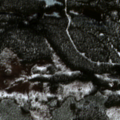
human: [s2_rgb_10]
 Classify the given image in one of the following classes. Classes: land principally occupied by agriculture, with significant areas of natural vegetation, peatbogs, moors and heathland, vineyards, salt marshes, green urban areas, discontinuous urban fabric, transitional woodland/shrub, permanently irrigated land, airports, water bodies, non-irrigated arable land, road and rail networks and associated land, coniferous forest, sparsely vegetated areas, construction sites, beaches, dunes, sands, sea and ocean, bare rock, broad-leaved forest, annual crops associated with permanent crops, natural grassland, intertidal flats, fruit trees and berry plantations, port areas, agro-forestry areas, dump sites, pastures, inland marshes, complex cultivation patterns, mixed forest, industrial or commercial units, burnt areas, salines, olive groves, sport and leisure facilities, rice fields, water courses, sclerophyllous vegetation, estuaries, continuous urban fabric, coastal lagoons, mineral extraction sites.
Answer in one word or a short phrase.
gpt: coniferous forest, transitional woodland/shrub, peatbogs